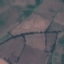
Land use / land cover: Pasture